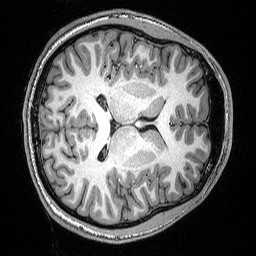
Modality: T1w
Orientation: axial